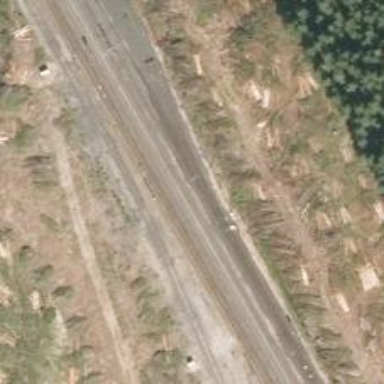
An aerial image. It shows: Railway track with electrified contact lines. This is siding track.